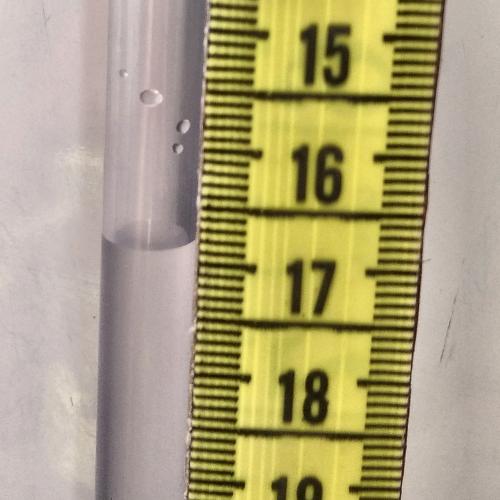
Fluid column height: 16.8 cm